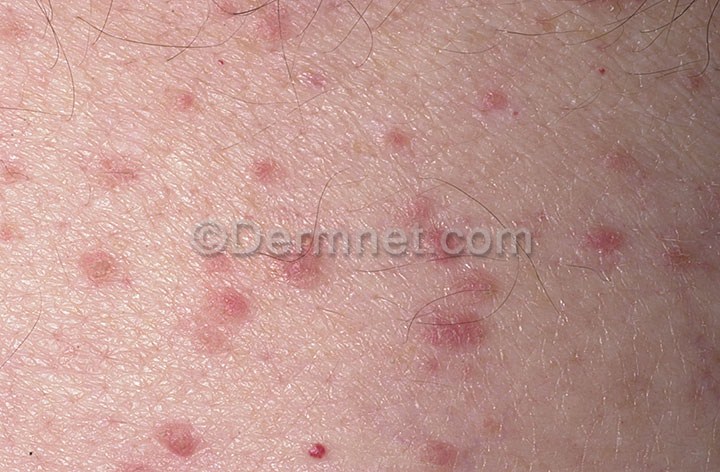
Disease: Bullous Disease Photos